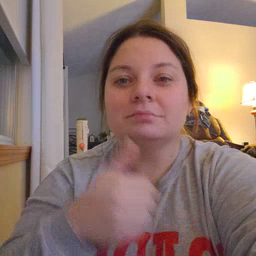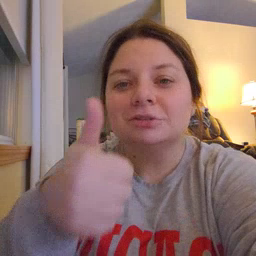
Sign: yourself